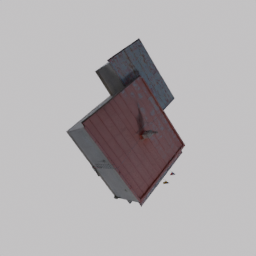
Label: architecture